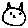
Label: cat